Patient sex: M
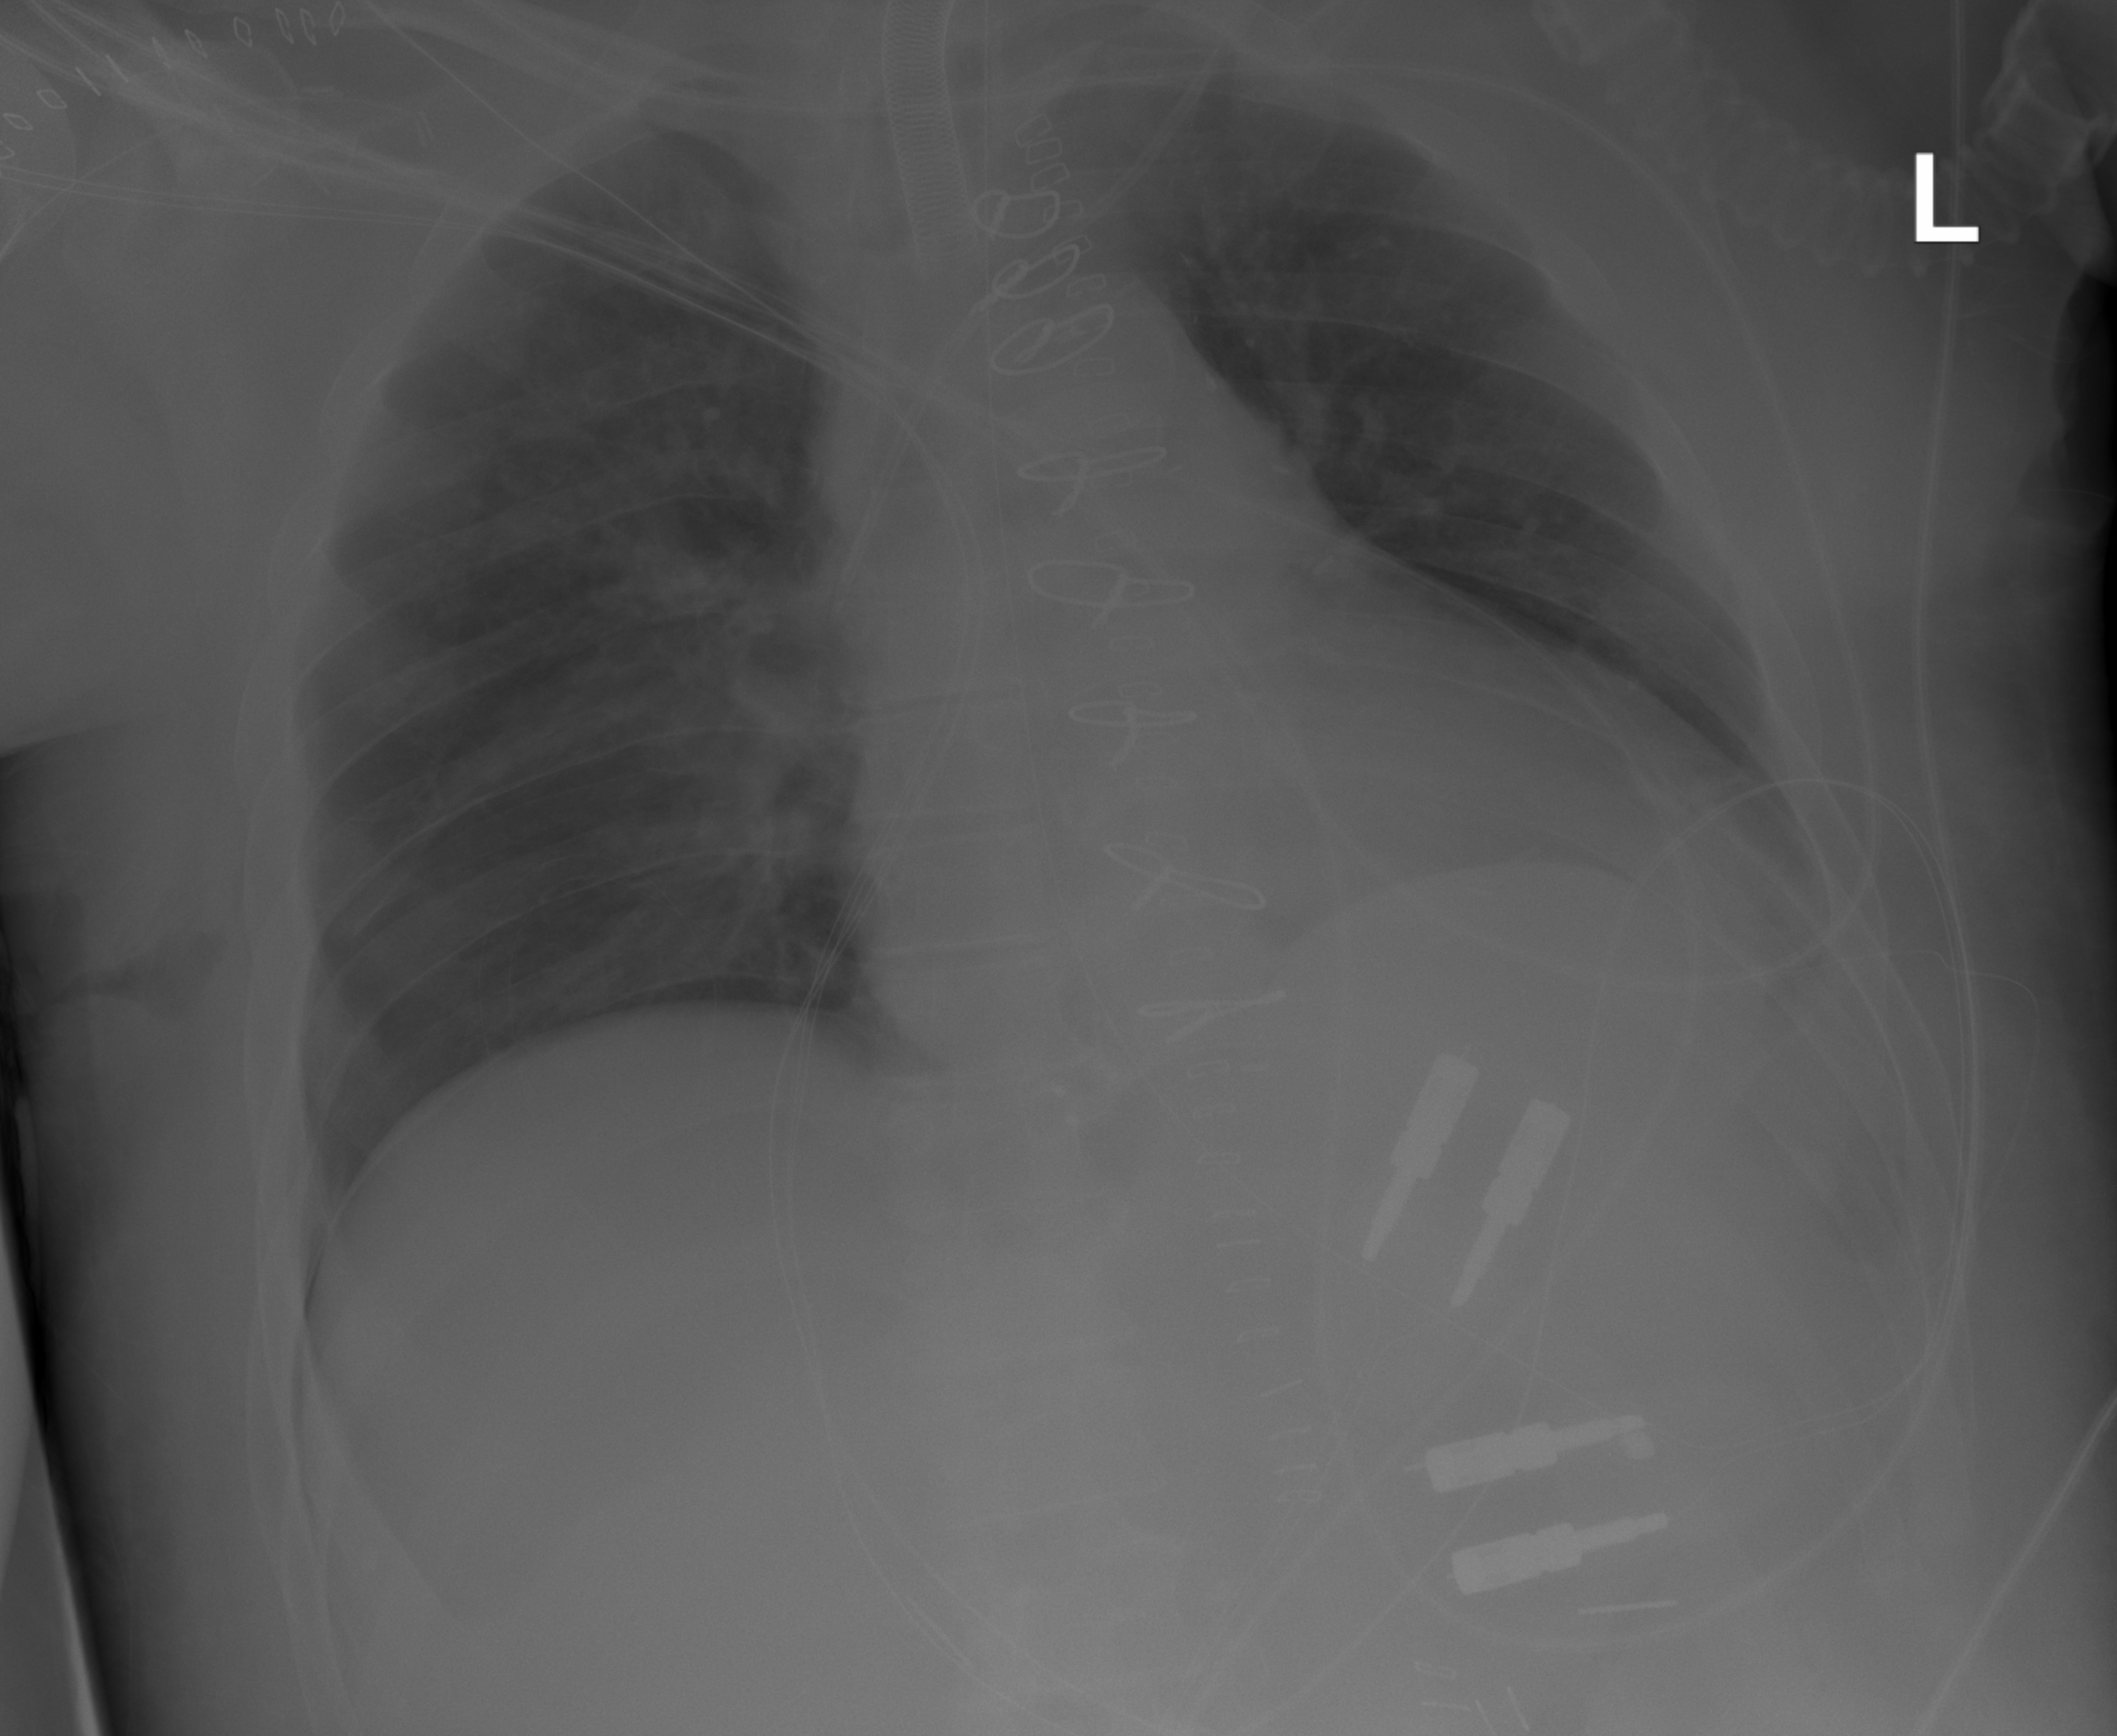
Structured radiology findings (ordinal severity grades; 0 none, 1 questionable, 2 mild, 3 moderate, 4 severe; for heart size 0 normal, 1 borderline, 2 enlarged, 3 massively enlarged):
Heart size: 2
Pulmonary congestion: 2
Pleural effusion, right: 0
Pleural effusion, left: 2
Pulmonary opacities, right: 0
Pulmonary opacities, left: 0
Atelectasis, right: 0
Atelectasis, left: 2